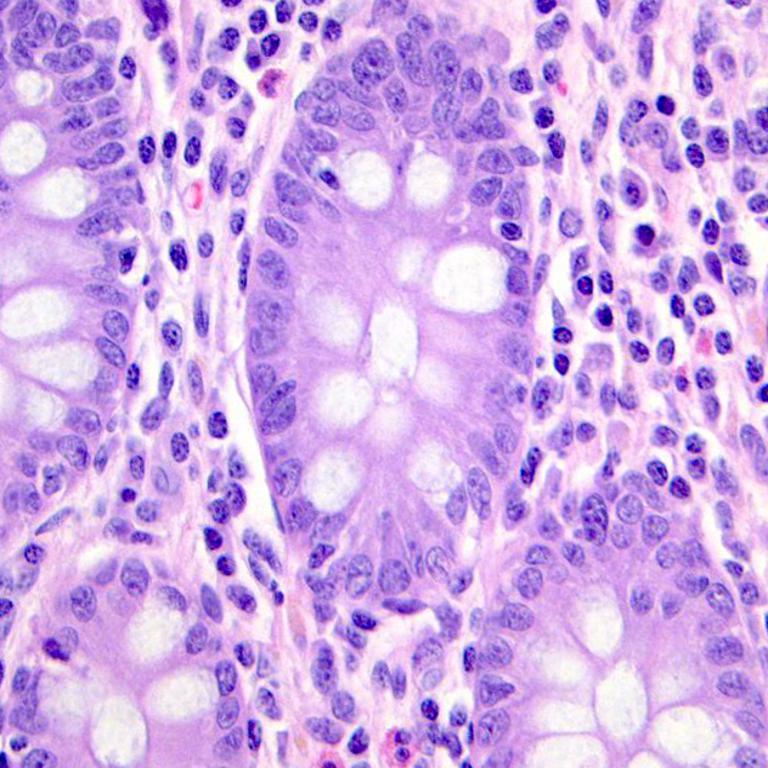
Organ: colon
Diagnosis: benign